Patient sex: M
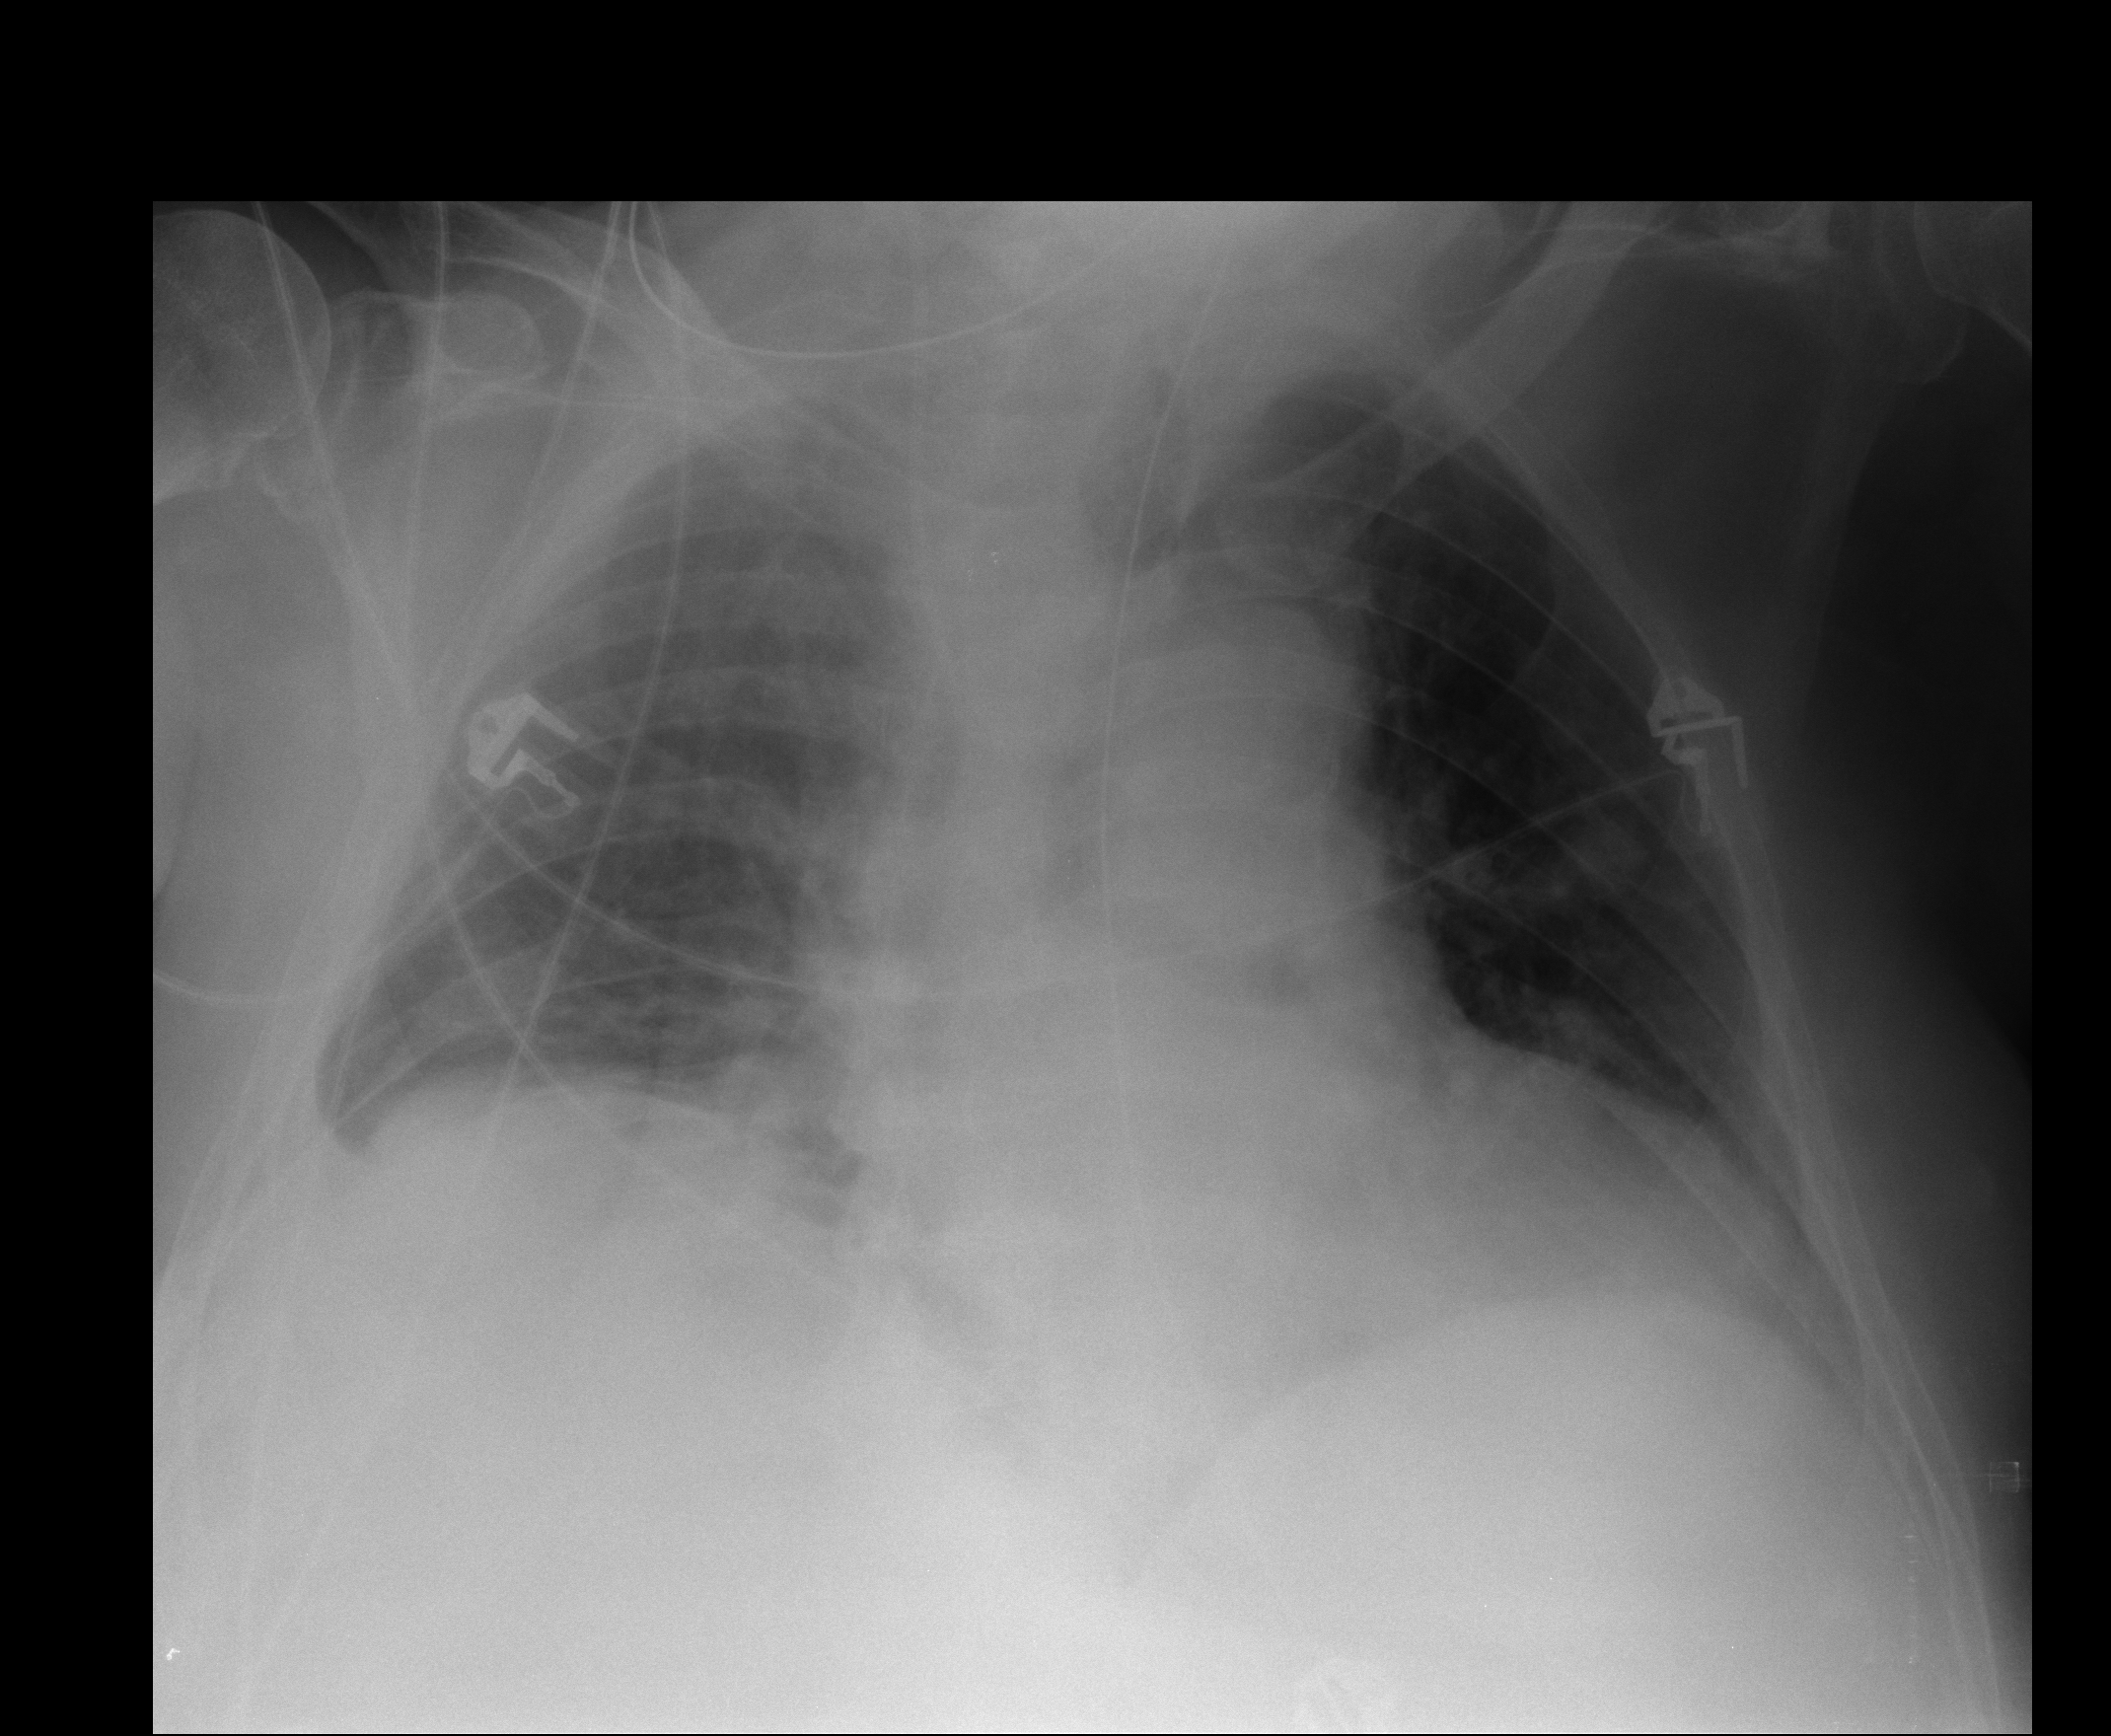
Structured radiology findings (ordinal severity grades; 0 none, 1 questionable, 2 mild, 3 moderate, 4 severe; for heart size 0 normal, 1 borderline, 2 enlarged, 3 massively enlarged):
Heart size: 2
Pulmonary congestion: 2
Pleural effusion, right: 2
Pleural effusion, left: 2
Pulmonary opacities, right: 2
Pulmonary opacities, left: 2
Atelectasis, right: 3
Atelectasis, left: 2